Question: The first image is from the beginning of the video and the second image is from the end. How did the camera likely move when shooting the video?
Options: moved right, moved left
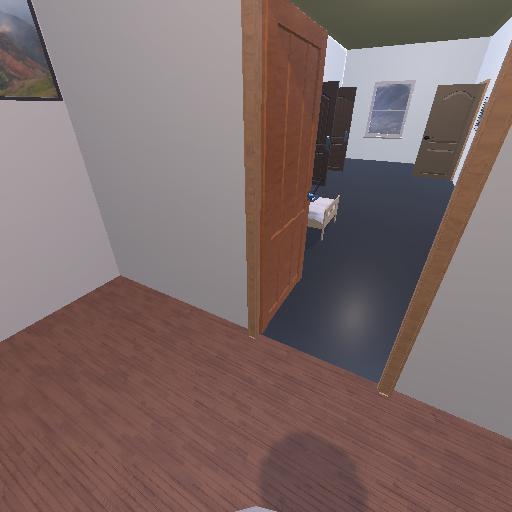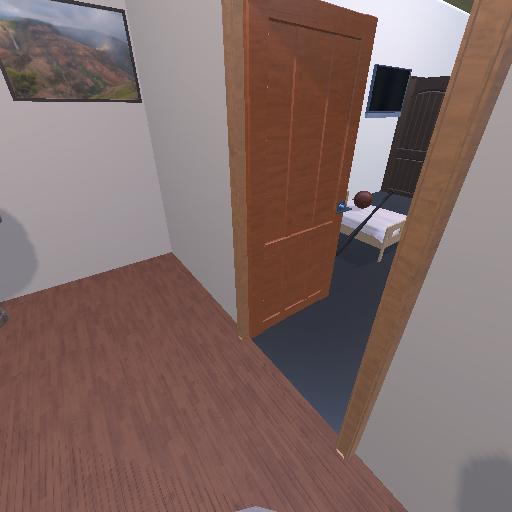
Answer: moved right